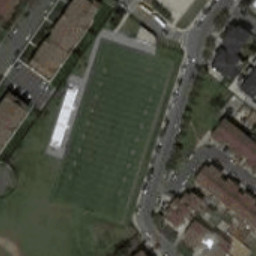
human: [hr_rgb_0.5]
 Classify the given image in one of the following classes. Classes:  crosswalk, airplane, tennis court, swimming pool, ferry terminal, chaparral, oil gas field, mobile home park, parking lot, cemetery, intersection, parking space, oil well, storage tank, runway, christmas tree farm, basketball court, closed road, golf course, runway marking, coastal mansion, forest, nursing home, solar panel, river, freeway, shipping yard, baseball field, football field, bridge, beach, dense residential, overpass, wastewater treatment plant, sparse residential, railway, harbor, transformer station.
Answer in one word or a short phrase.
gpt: football field